Question: I am trying to access my UiTabBarController from a UIViewController that is in UIWindow,
Since its not part on UITabBarController - using 'self.tabBarController..' won't work as it will be nil.
So I tried this code:
'''
BBAppDelegate *appDelegate = (BBAppDelegate *)[[UIApplication sharedApplication] delegate];
UITabBarController *tabBarController = appDelegate.window.rootViewController.tabBarController;
'''
When it step through the code with the debugger - I can see 'appDelegate' does have a tabBarController and it is not nil. However on the next line
'''
UITabBarController *tabBarController = appDelegate.window.rootViewController.tabBarController;
'''
This results in 'tabBarController' instance being nil and the 'tabBarController' in the 'appDelegate' still have a memory address assigned to it and its not nil.
What am I doing wrong here?
Here is what my debugger looks like:

Thanks!
This is who I setup the side menu which is added to rootViewController
'''
UIStoryboard *mainStoryboard = [UIStoryboard storyboardWithName:@"Main_iPhone"
bundle: nil];
BBFilterViewController *loginController=[[UIStoryboard storyboardWithName:@"Main_iPhone" bundle:nil] instantiateViewControllerWithIdentifier:@"FilterViewController"]; UINavigationController *navController=[[UINavigationController alloc]initWithRootViewController:loginController];
self.tabBarController = [mainStoryboard instantiateViewControllerWithIdentifier: @"HomeScreen"];
MVYSideMenuOptions *options = [[MVYSideMenuOptions alloc] init];
options.contentViewScale = 1.0;
options.contentViewOpacity = 0.5;
options.shadowOpacity = 0.0;
MVYSideMenuController *sideBarController = [[MVYSideMenuController alloc]initWithMenuViewController:navController contentViewController:self.tabBarController options:options];
self.window.rootViewController = sideBarController;
[self.window.rootViewController addChildViewController:self.tabBarController];
[self.window makeKeyAndVisible];
'''
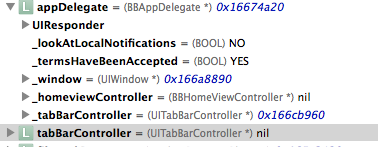
Answer: If you have tab bar controller as root view controller you can access it like:
'''
UITabBarController *tabBarController = (UITabBarController *)appDelegate.window.rootViewController;
'''
//Extended
Based on update to your question you should be able to get reference to tab bar controller from last child root view controller array:
'''
UITabBarController *tabBarController = (UITabBarController *)self.window.rootViewController.childViewControllers.lastObject;
'''